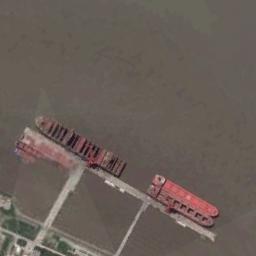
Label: ship